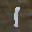
Label: 1